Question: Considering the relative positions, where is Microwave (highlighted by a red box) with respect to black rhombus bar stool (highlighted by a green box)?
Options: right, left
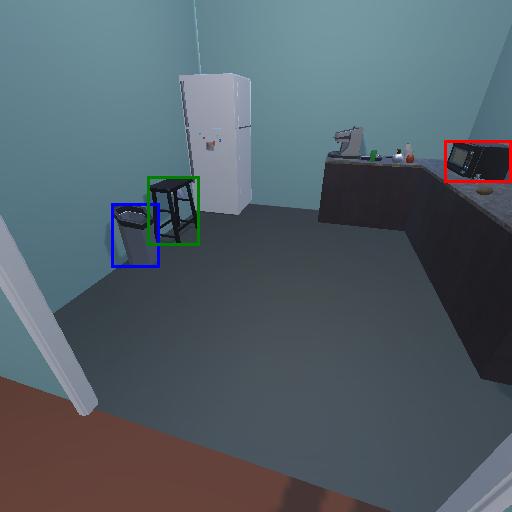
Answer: right